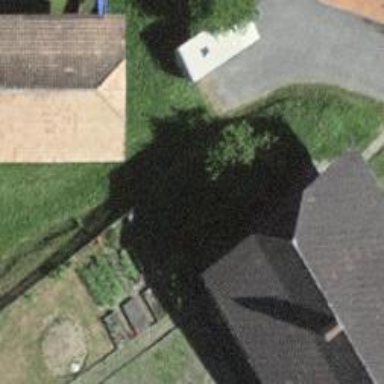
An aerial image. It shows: Barn.